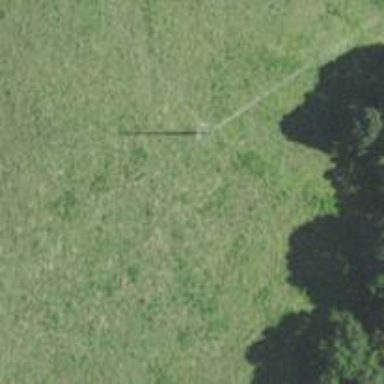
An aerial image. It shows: Power pole.